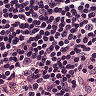
Metastatic tissue present: no